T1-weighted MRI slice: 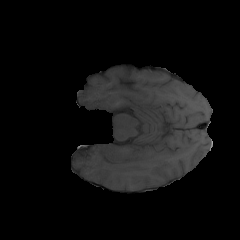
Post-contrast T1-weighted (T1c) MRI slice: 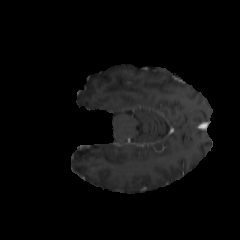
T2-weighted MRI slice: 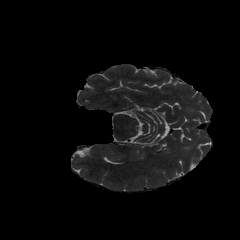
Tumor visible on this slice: no